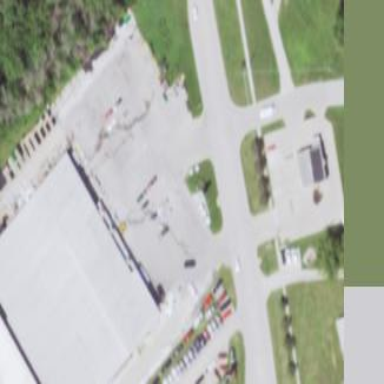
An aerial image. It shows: Retail building housing country store.